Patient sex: M
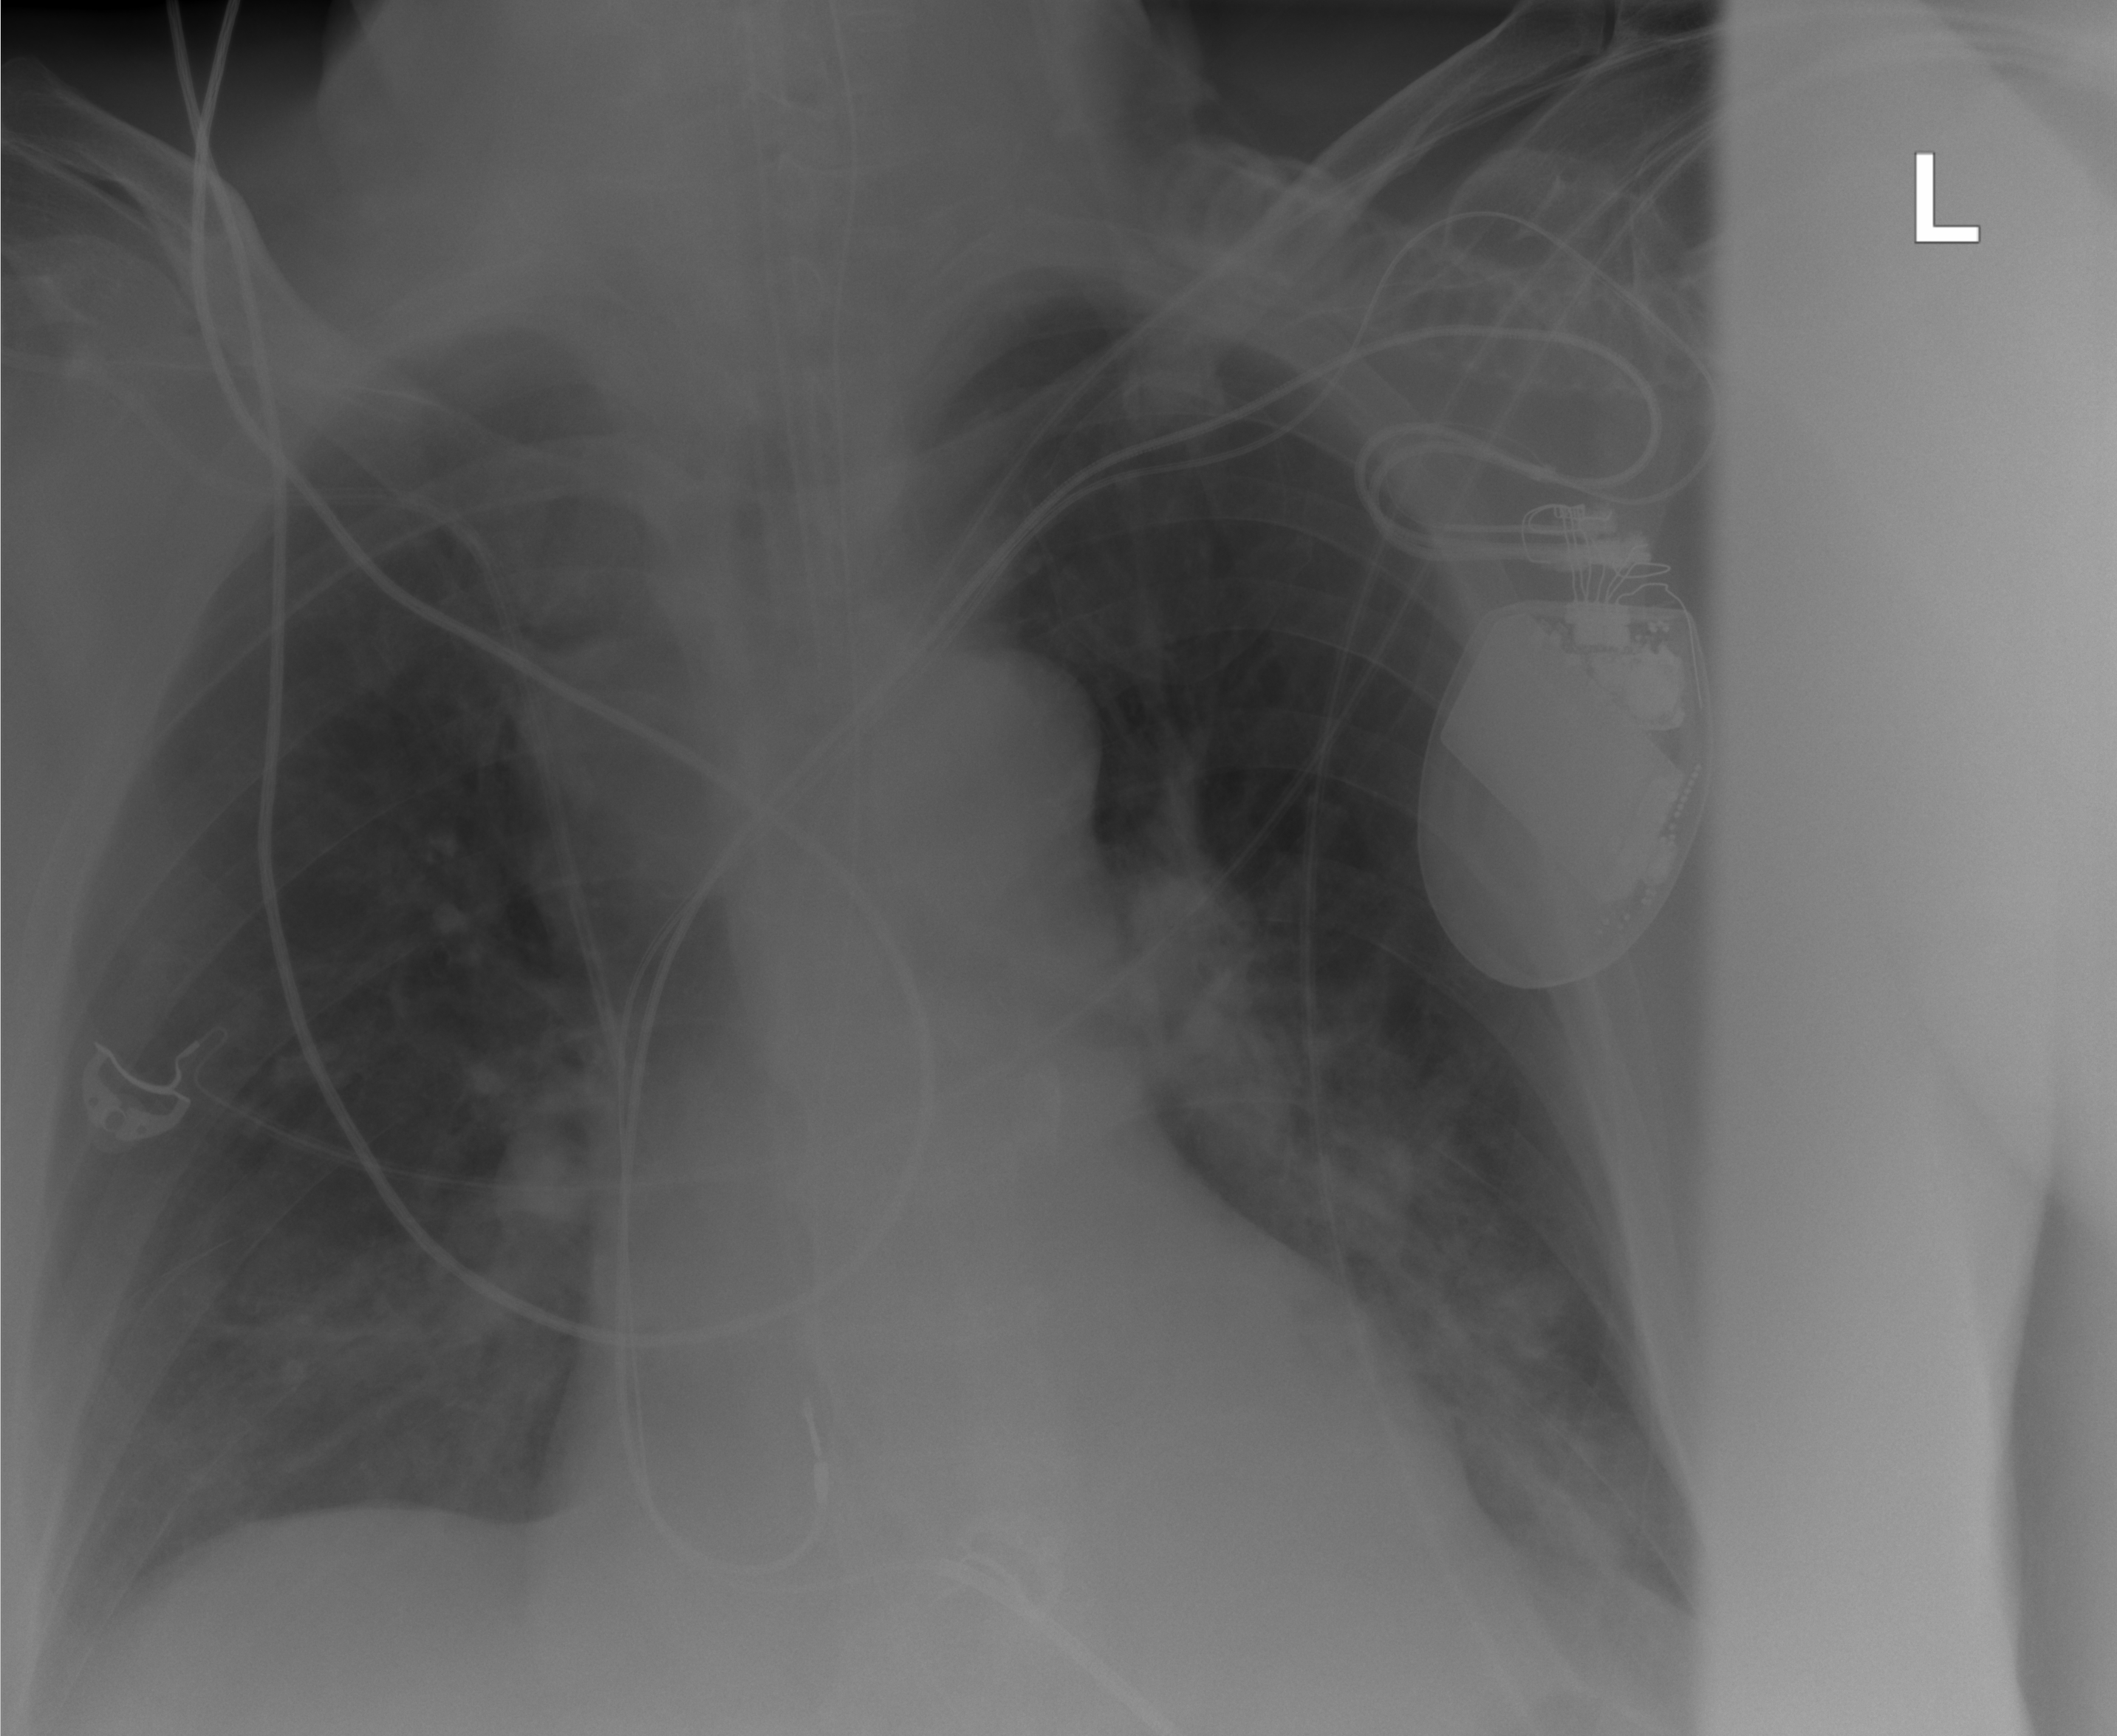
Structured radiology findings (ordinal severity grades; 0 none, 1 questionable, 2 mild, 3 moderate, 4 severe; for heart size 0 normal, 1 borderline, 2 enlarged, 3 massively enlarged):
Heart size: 0
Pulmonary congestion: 0
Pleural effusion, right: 2
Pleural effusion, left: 1
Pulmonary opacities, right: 2
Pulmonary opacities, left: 3
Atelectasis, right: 2
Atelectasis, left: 2